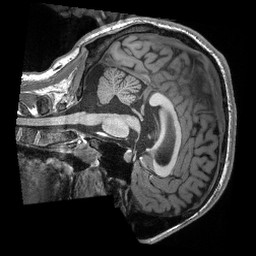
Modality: T1w
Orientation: sagittal
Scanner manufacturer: siemens
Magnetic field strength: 3 T
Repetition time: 2.3 s
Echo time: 0.00308 s